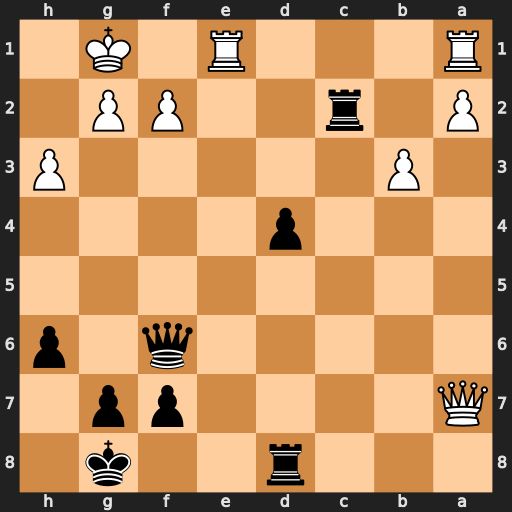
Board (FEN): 3r2k1/Q4pp1/5q1p/8/3p4/1P5P/P1r2PP1/R3R1K1
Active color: b
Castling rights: -
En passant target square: -
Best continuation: Qxf2+ Kh2 Qxg2#